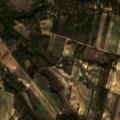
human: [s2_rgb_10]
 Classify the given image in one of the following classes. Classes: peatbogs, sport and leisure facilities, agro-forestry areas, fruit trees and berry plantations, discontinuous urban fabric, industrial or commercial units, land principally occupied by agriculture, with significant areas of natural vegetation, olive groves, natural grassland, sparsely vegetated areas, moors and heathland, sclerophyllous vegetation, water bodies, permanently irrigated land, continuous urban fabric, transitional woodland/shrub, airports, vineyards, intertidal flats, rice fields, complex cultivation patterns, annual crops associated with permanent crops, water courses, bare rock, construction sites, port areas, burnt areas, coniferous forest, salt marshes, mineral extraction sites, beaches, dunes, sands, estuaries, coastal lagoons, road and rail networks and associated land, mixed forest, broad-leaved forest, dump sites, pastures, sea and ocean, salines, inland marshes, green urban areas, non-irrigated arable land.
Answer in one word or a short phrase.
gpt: permanently irrigated land, vineyards, agro-forestry areas, broad-leaved forest, mixed forest